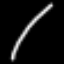
Label: line